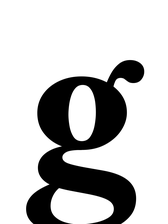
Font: LibreCaslonText_Bold